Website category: sports
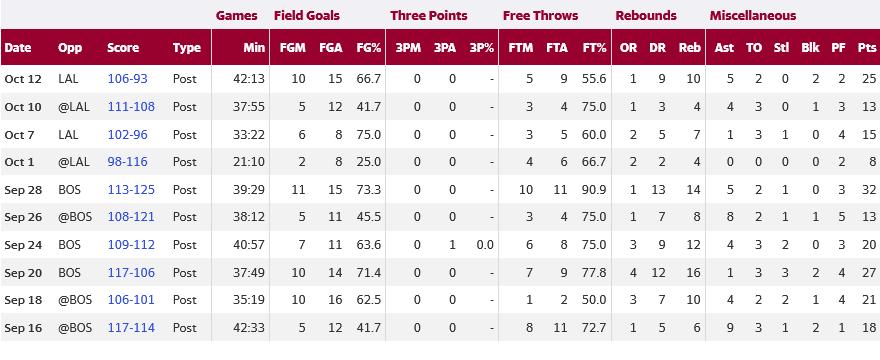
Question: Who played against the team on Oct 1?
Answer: LAL

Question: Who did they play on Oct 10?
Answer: LAL

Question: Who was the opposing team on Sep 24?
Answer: BOS

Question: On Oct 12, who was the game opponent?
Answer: LAL

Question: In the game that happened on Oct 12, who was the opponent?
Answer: LAL

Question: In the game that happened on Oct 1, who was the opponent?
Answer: LAL

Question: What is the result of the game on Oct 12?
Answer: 106-93

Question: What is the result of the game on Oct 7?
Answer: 102-96

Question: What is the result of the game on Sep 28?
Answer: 113-125

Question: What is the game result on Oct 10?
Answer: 111-108

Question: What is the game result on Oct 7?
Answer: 102-96

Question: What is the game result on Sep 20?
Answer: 117-106

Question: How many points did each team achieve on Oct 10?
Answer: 111-108

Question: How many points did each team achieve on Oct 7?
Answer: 102-96

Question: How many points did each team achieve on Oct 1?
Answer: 98-116

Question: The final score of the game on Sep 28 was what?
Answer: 113-125

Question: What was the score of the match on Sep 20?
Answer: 117-106

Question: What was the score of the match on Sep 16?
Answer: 117-114

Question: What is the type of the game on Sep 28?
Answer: Post

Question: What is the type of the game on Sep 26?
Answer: Post

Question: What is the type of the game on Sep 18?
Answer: Post

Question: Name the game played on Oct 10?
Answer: Post

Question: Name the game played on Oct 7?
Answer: Post

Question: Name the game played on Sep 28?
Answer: Post

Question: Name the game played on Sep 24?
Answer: Post

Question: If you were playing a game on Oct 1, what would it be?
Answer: Post

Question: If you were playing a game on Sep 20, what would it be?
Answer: Post

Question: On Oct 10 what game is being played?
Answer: Post

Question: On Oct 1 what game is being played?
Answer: Post

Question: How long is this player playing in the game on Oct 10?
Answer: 37:55

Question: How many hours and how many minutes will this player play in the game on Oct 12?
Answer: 42:13

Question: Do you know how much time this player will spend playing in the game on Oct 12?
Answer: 42:13

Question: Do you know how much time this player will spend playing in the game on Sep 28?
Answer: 39:29

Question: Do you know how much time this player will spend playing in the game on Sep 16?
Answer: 42:33

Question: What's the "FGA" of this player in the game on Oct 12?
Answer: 15

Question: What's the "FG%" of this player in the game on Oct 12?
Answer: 66.7

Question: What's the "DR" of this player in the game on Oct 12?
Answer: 9

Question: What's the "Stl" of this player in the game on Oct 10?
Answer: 0

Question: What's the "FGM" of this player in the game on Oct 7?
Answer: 6

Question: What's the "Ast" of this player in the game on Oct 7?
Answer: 1

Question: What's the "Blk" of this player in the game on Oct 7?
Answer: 0

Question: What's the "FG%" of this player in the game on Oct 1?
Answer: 25.0

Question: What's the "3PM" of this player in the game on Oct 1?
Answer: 0

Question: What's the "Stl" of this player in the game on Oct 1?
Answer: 0

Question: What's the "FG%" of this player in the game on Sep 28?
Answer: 73.3

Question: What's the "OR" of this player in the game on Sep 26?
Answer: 1

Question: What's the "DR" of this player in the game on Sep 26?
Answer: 7

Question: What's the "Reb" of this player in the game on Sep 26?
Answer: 8

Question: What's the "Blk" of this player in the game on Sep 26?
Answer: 1

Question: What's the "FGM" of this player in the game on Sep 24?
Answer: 7

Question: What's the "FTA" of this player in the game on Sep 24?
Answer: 8

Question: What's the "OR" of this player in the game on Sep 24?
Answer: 3

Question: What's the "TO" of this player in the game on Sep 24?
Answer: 3

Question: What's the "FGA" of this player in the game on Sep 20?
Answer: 14

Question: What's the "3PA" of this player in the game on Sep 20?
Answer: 0

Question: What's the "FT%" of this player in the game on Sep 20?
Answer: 77.8

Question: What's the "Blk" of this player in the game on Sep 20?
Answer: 2

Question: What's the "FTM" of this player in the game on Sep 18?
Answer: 1

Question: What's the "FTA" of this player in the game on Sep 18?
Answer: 2

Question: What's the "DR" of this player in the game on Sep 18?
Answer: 7

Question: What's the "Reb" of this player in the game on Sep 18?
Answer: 10

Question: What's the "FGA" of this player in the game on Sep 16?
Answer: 12

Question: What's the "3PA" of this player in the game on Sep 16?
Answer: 0

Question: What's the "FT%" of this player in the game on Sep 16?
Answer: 72.7